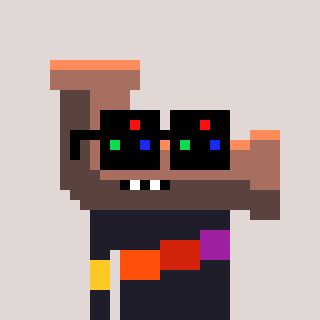
a pixel art character with square black sunglasses, a pipe-shaped head and a grayscale-colored body on a warm background